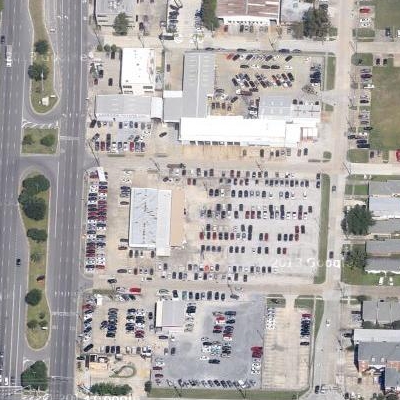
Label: gParking